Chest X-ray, AP view. Patient: 55 years old, sex M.
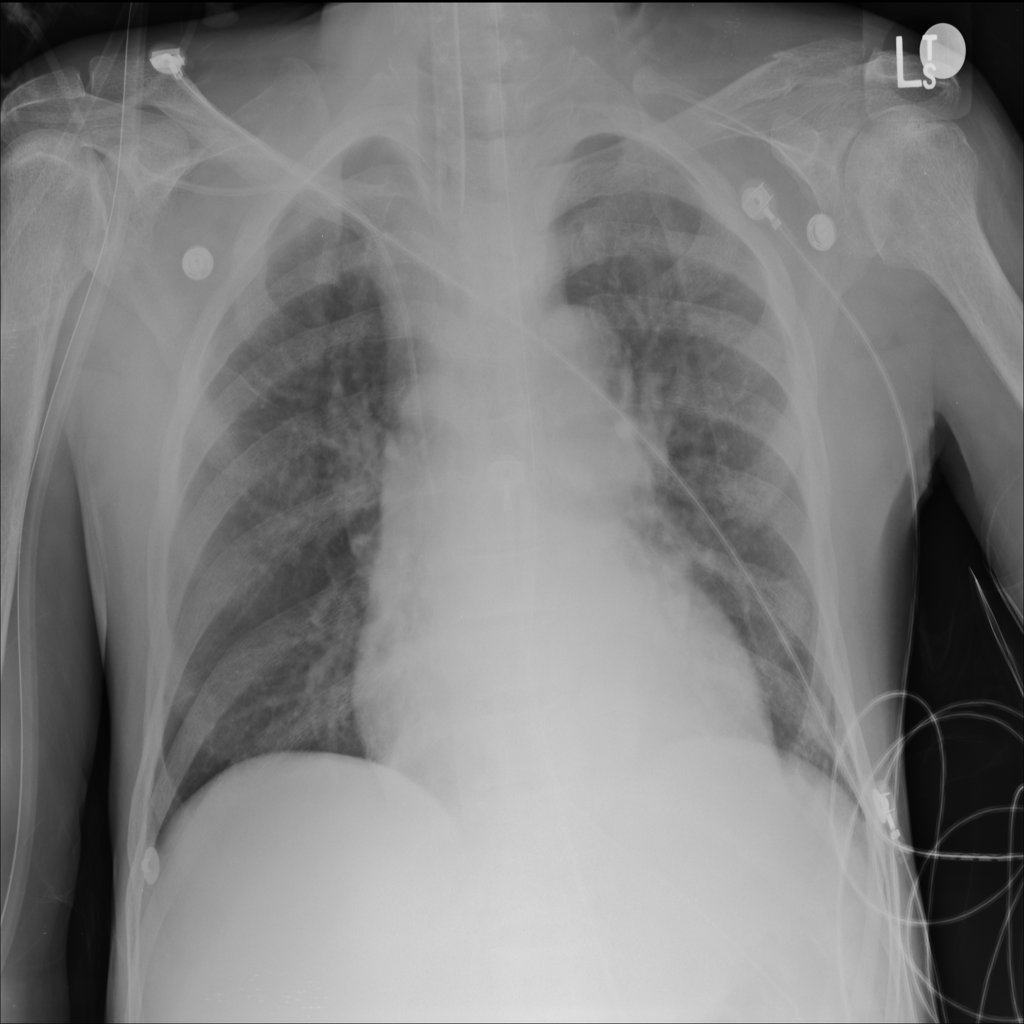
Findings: No Finding